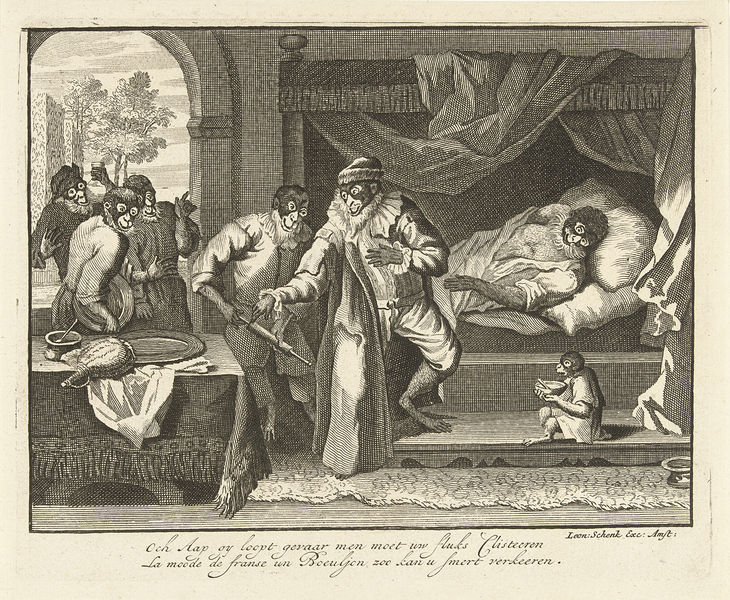
Titel: Aap op zijn ziekbed
Künstler: Leonard Schenk
Standort: Amsterdam
Institution: Rijksmuseum
Schlagwörter: baum, mann, umhang, weiß, bäume, landschaft, braun, fenster, frau, hintergrund, männer, tisch, teppich, flasche, pelz, schale, schüssel, teller, tischdecke, tischtuch, vorhang, fransen, mantel, decke, kind, mutter, affe, fell, schrift, bogen, zuschauer, querformat, kissen, karikatur, löffel, inschrift, bett, stufe, platte, tor, krank, torbogen, radierung, stich, text, beschriftung, niederländisch, arzt, medizin, nachttopf, troddeln, kupferstich, kranke, karneval, spritze, doktor, affen, masken, schlauch, wasserflasche, maskiert, wasserschlauch, weinschlauch, chimpanse, vermenschlict